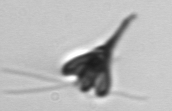
Label: Pyramimonas_longicauda